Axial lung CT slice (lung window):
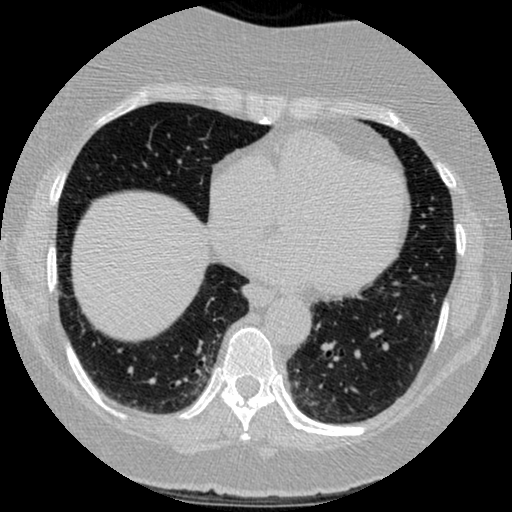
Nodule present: no